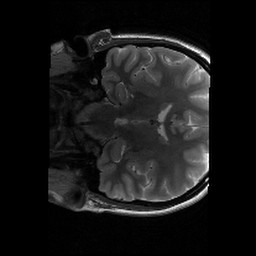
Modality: T2w
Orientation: coronal
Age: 23
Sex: female
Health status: healthy
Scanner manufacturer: siemens
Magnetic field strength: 3 T
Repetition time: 6 s
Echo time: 0.064 s